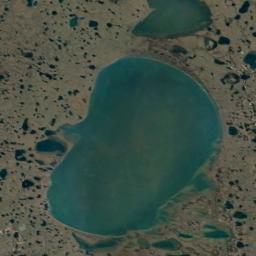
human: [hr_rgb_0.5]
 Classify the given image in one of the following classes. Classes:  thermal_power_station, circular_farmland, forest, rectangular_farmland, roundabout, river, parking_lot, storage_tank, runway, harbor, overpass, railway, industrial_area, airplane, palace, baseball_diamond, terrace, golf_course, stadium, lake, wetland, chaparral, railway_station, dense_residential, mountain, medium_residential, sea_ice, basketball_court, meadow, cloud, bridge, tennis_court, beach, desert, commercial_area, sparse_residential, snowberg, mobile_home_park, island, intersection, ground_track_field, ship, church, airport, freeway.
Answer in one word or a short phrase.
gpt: lake